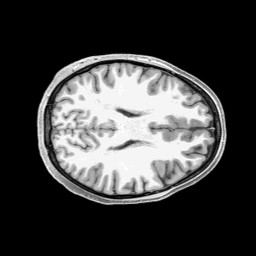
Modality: T1w
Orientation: axial